Question: I'm trying to create a 'UIButton' group, horizontally.
So I created two buttons and created a new view to contain them. Then I add constraints to make it evenly placed horizontally.
But the two 'UIButtons' just collapsed. The initial location of the buttons are the same but I don't think it matter.
'''
- (UIButton*) getButtonWithTitle: (NSString*) title
{
UIButton *button = [UIButton buttonWithType:UIButtonTypeSystem];
button.frame = CGRectMake(0, 80, 130.0, 40.0);
button.layer.borderColor = [UIColor blackColor].CGColor;
button.layer.borderWidth = 0.5f;
button.layer.cornerRadius = 2.0f;
[button setTitle:title forState:UIControlStateNormal];
[button setTitleColor:[UIColor blackColor] forState: UIControlStateNormal];
return button;
}
- (void)viewDidLoad {
[super viewDidLoad];
UIButton *loginBtn = [self getButtonWithTitle:@"Login"];
UIButton *registerBtn = [self getButtonWithTitle:@"Register"];
UIView *buttonGroup = [[UIView alloc] init];
[buttonGroup setTranslatesAutoresizingMaskIntoConstraints:NO];
[buttonGroup addSubview: loginBtn];
[buttonGroup addSubview: registerBtn];
[self.view addSubview: buttonGroup];
NSDictionary *viewsDictionary = NSDictionaryOfVariableBindings(loginBtn, registerBtn, buttonGroup);
[buttonGroup addConstraints:
[NSLayoutConstraint constraintsWithVisualFormat:@"H:|-[loginBtn]-20-[registerBtn]-|"
options:0 metrics:nil
views:viewsDictionary
]];
}
'''
I followed 'deimus' and removed the buttonGroup, but no change:

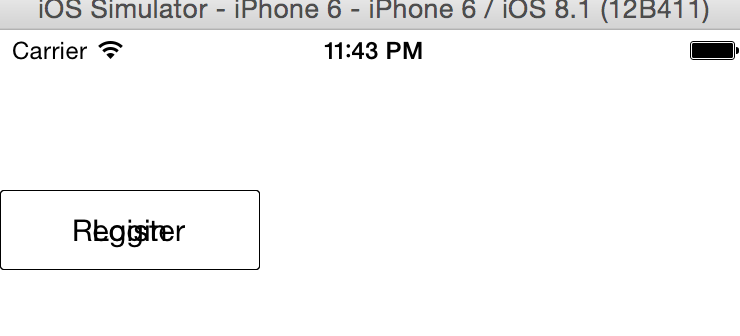
Answer: Remove the 'buttonGroup' from this line and try again.
'''
NSDictionary *viewsDictionary = NSDictionaryOfVariableBindings(loginBtn, registerBtn, buttonGroup);
'''
Also remove
'''
button.frame = CGRectMake(0, 80, 130.0, 40.0);
'''
When your choosing to use the AutoLayouting makes no sense anymore to provide the manual coordinates